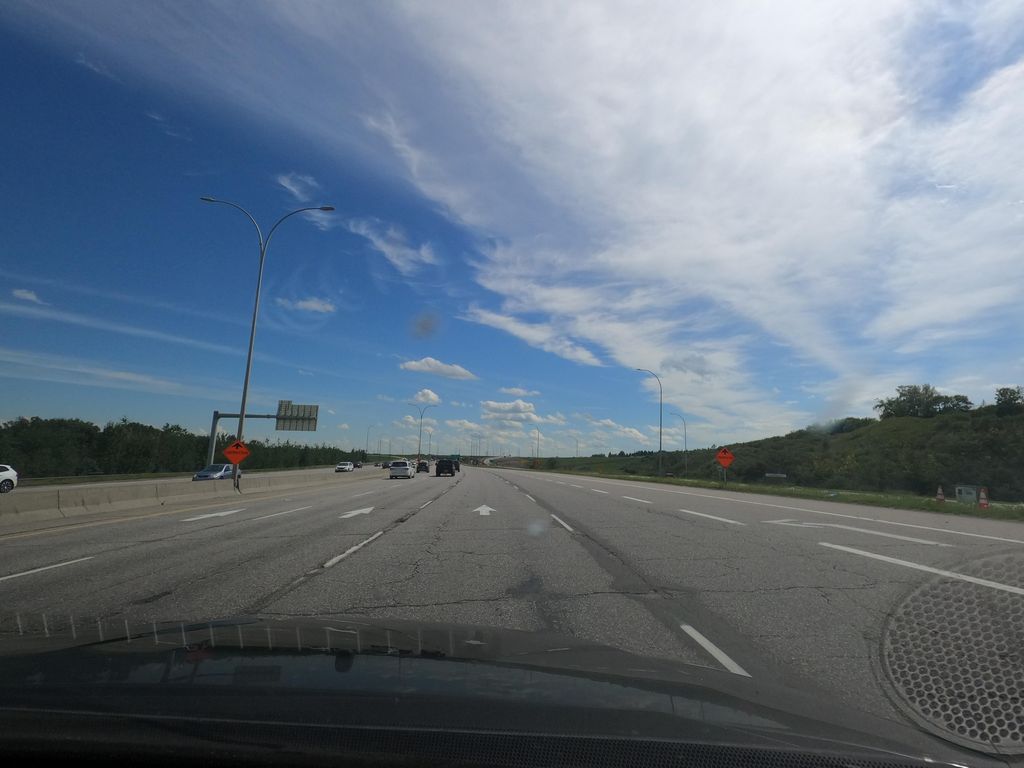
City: calgary